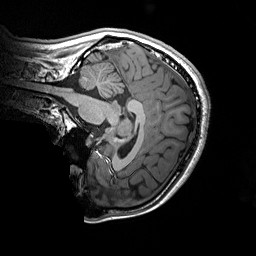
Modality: T1w
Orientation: sagittal
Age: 19
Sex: male
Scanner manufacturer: siemens
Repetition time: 2.2 s
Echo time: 0.00244 s